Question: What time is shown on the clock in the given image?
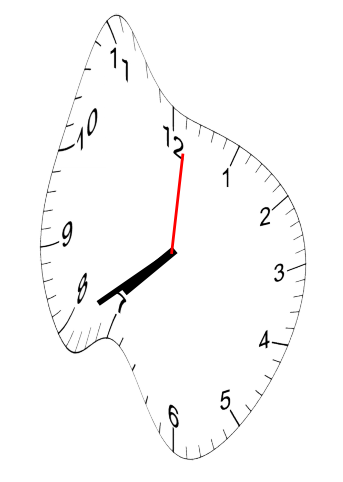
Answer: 07:40:01